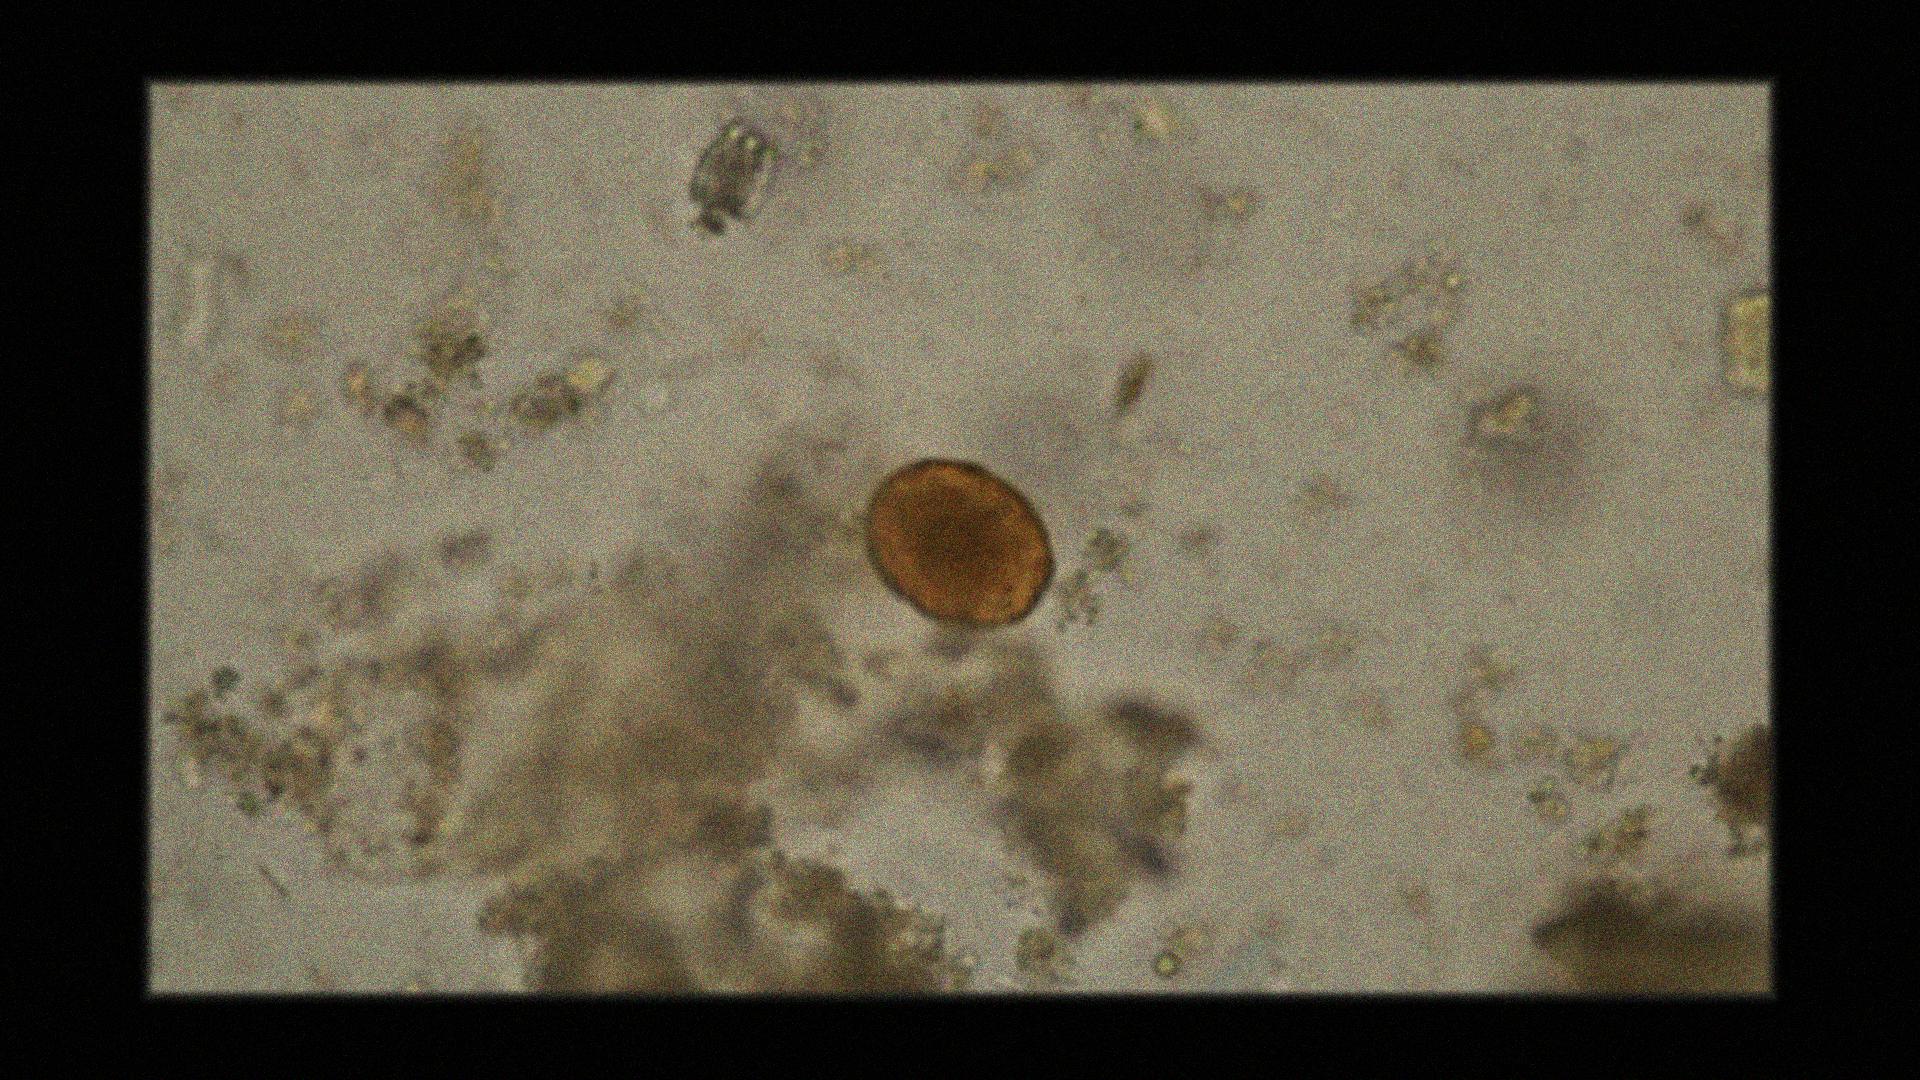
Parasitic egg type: Ascaris lumbricoides